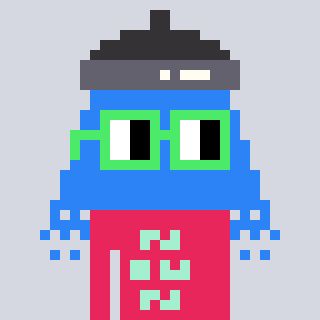
a pixel art character with square light green glasses, a shower-shaped head and a redpinkish-colored body on a cool background